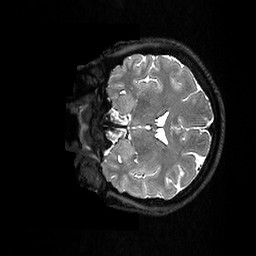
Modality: T2w
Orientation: coronal
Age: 42
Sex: female
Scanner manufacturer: ge
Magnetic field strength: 3 T
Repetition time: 3.202 s
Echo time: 0.06623 s